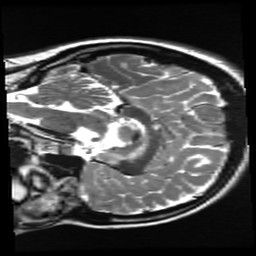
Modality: T2w
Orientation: sagittal
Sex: female
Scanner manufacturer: ge
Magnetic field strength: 3 T
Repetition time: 5 s
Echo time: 0.1015 s